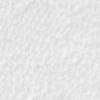
Label: no_change